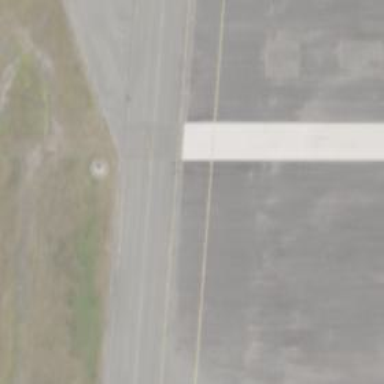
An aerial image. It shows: View of taxiway at the airport.